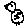
Label: bird